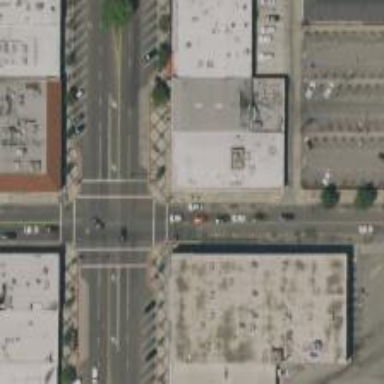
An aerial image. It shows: Marked road crossing with pedestrian island.